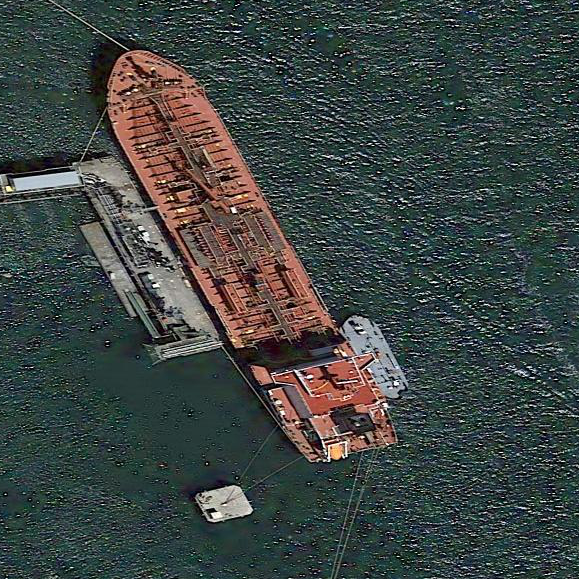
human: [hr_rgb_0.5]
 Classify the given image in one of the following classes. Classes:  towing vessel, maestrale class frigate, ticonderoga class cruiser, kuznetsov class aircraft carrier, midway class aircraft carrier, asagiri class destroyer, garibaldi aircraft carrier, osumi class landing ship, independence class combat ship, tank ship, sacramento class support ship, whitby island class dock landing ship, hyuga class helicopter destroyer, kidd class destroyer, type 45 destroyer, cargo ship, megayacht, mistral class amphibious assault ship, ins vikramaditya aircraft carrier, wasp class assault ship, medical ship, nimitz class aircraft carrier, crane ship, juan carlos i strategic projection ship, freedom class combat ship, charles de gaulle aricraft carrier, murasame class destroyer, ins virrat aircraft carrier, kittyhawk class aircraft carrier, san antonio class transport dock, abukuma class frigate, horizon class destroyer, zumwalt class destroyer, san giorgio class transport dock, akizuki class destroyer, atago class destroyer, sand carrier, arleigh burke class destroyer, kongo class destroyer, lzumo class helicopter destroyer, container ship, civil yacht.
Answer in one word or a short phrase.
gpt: Tank ship